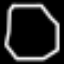
Label: octagon